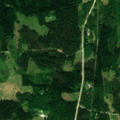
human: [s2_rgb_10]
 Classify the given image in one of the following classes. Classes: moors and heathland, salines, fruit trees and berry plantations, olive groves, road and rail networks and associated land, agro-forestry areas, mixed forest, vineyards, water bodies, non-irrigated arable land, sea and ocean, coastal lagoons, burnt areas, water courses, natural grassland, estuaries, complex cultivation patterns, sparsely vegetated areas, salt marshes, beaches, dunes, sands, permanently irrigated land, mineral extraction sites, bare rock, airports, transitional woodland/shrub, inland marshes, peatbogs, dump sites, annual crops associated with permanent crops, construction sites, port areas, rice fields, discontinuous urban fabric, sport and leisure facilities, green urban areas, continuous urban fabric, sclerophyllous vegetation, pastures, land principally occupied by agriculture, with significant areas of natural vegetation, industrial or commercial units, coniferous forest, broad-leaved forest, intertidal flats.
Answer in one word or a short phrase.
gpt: broad-leaved forest, coniferous forest, mixed forest, transitional woodland/shrub